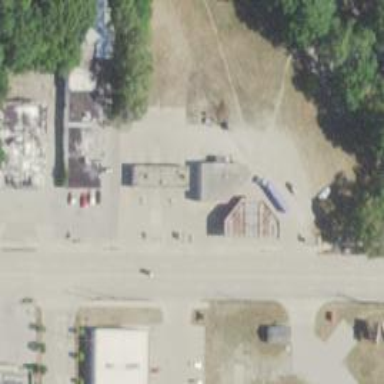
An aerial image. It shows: Convenience shop.